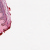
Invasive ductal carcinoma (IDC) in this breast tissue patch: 0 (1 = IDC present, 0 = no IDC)